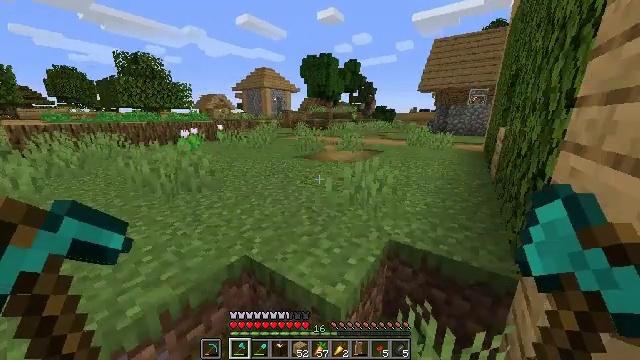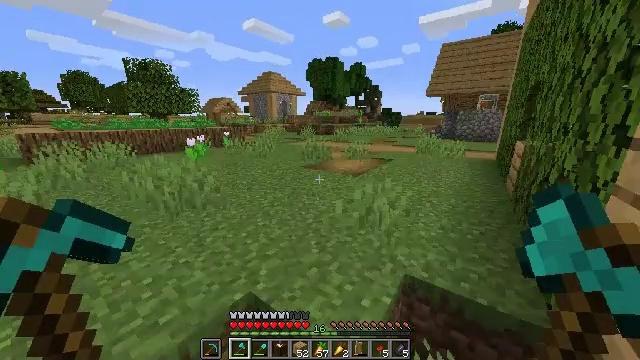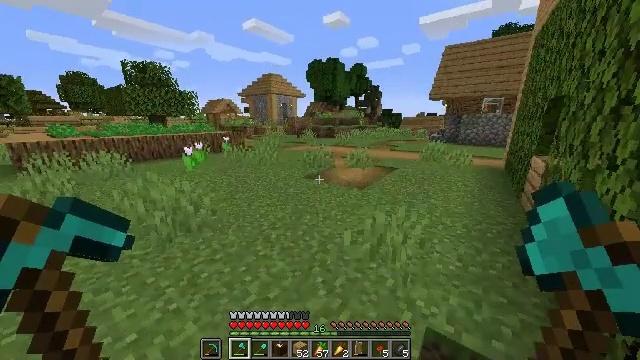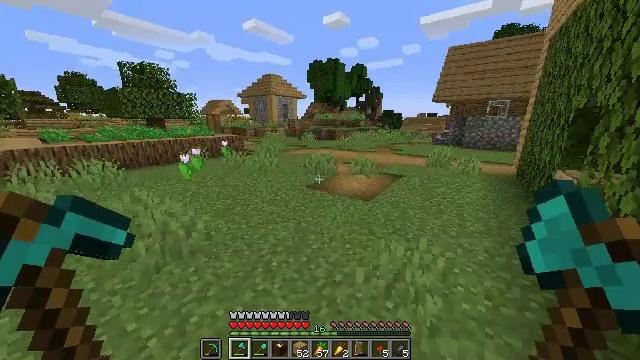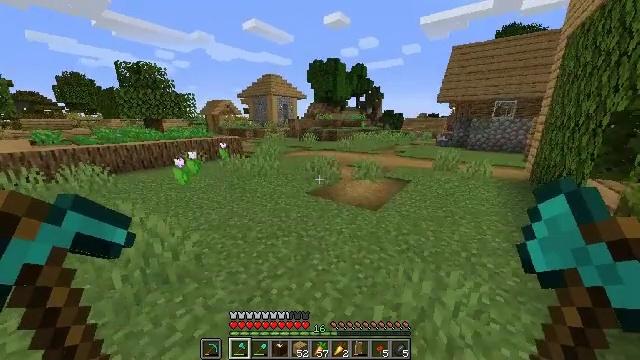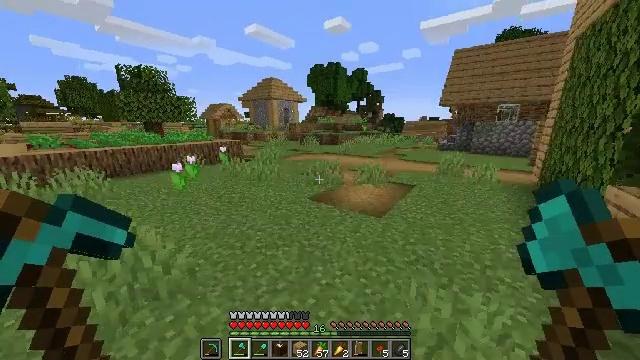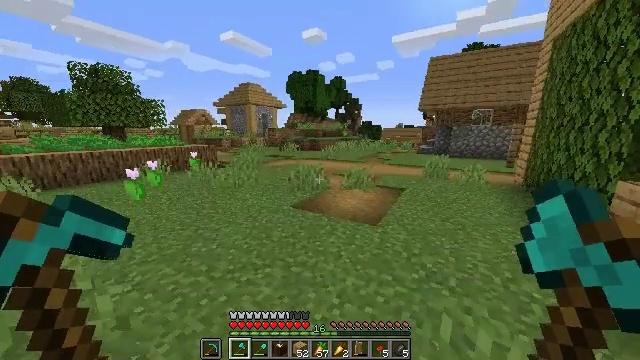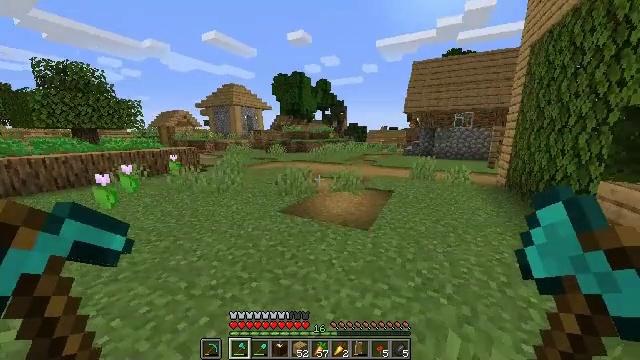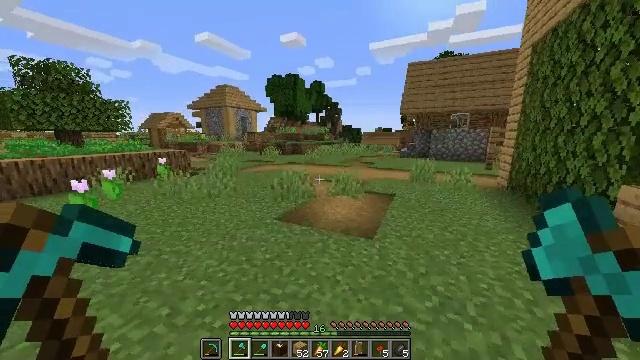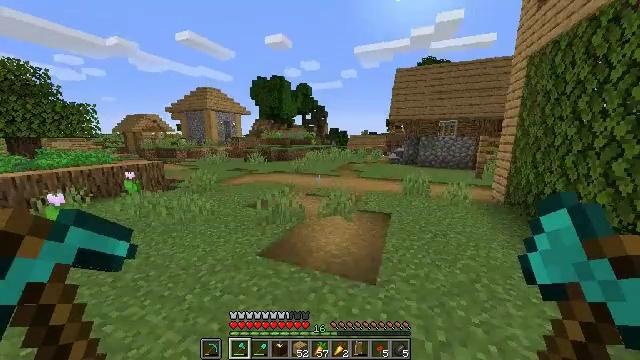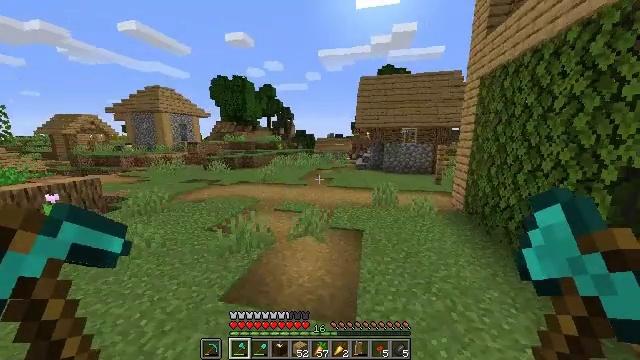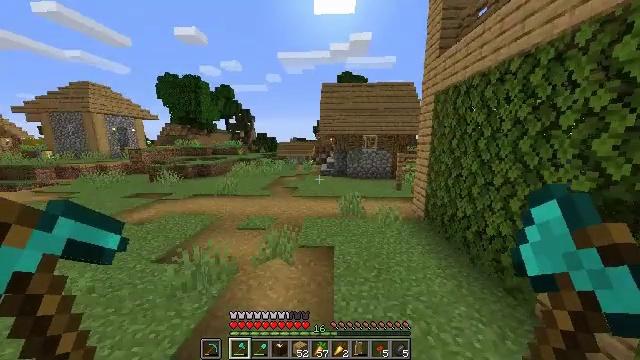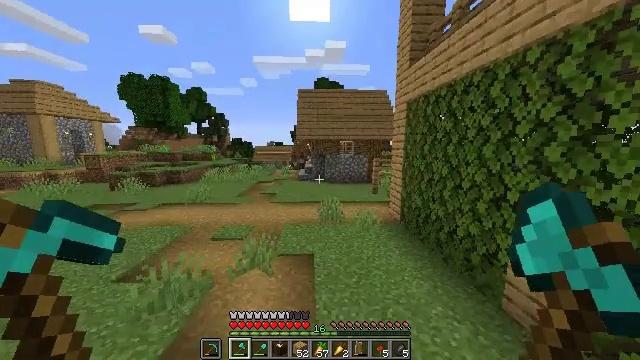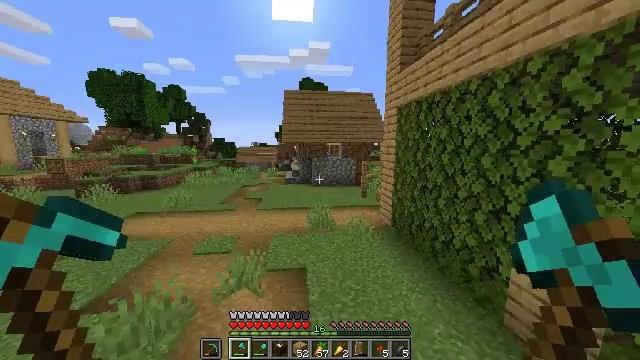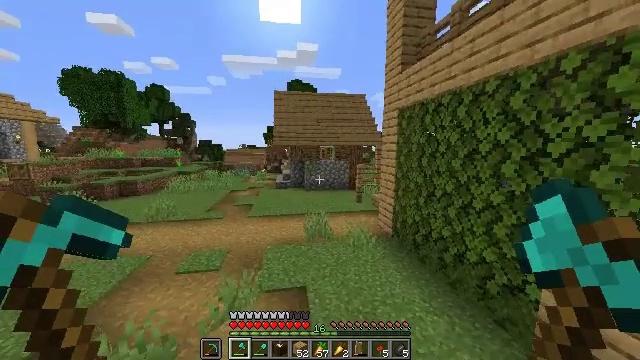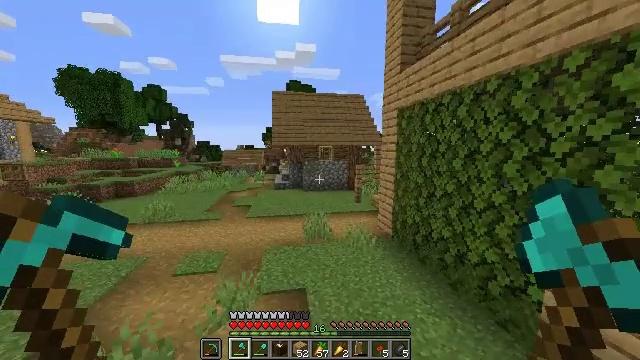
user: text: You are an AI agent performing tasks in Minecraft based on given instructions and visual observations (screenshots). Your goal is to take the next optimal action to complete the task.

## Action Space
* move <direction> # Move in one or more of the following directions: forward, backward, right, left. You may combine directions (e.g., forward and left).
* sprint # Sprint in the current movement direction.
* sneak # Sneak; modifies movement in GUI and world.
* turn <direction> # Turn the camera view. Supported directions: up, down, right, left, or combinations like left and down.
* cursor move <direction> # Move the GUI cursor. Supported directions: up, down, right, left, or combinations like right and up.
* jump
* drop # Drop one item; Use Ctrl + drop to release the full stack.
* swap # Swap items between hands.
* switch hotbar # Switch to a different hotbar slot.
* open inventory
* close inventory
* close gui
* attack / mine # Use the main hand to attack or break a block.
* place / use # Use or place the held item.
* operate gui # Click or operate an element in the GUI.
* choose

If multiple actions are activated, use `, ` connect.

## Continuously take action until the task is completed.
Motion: motion action
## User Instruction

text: Use the crafting table to make a fletching table.
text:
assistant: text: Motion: move forward, sprint, turn left, jump
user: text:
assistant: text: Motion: move forward, sprint, jump
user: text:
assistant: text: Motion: move forward, sprint, jump
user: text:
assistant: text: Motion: move forward, sprint, jump
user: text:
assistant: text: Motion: move forward, sprint, jump
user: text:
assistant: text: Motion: move forward, sprint, turn right and up, jump
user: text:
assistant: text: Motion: move forward, sprint, turn right, jump
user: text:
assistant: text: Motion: move forward, sprint, turn right, jump
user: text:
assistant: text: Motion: move forward, sprint, turn right, jump
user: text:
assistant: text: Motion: move forward, sprint, turn right, jump
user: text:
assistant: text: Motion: move forward, sprint, turn right, jump
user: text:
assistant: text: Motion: move forward, sprint, turn right and up, jump
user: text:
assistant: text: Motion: move forward, sprint, turn right, jump
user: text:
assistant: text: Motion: move forward, sprint, turn right, jump
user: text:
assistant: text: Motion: move forward, sprint, jump
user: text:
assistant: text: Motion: move forward, sprint, turn right, jump
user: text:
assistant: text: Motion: move forward, sprint, turn right, jump
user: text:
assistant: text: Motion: move forward, sprint, jump
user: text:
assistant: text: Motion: move forward, sprint, jump
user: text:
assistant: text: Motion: move forward, sprint, jump
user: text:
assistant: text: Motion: move forward, sprint, turn right, jump
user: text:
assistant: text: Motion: move forward, sprint, turn right and down, jump
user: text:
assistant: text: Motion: move forward, sprint, turn right and down, jump
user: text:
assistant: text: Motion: move forward, sprint, turn right and down, jump
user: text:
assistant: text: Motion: move forward, sprint, turn right and down, jump
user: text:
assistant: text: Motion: move forward, sprint, jump
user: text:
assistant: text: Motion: move forward, sprint, jump
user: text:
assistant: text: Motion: move forward, sprint, jump
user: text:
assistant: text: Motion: move forward, sprint, jump
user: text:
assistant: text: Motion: move forward, sprint, jump